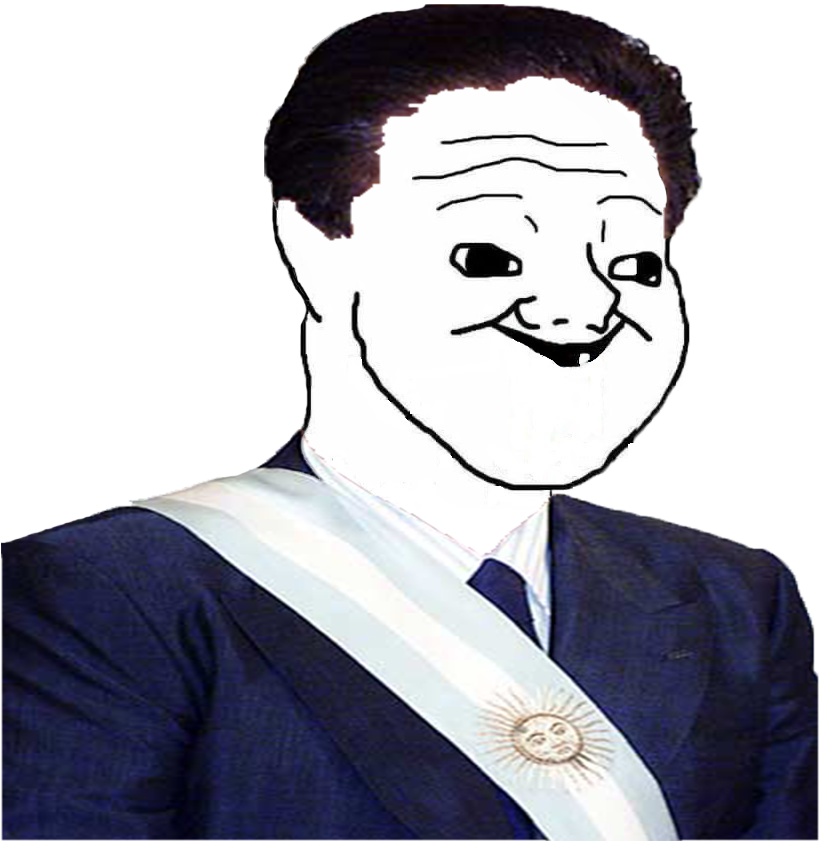
Label: 5_Brainlet